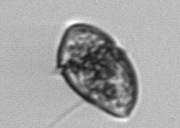
Label: Gyrodinium